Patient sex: F
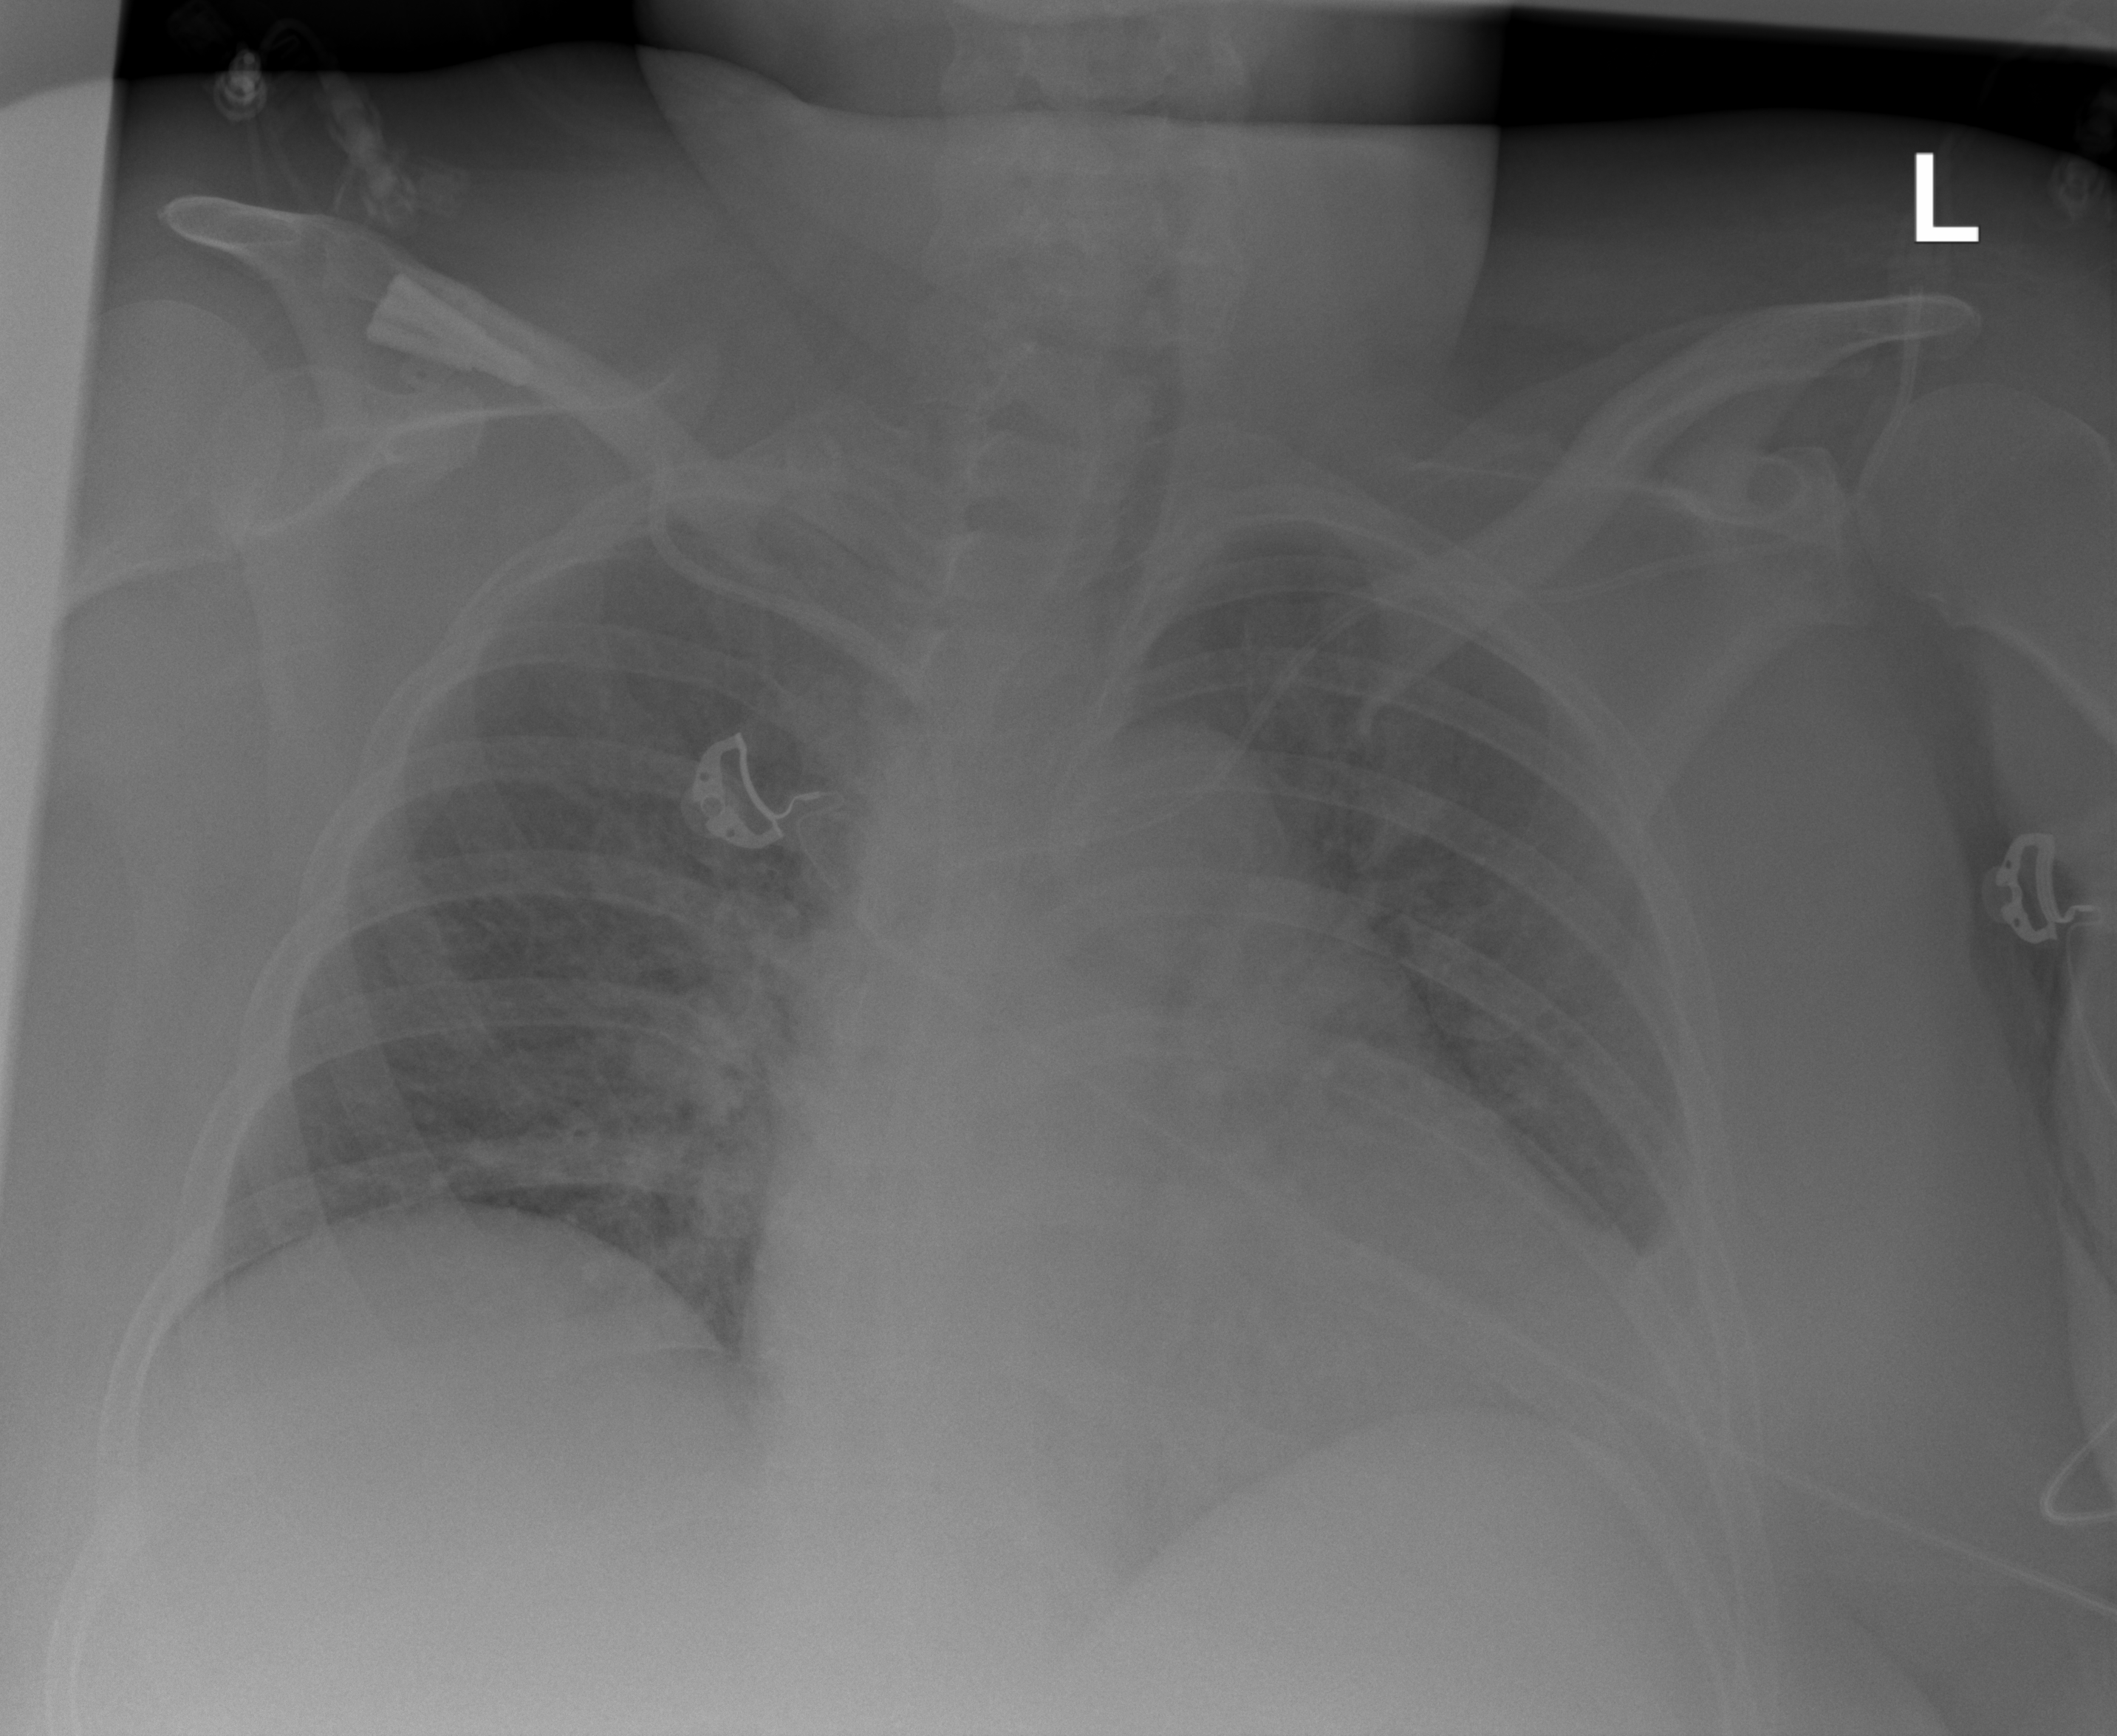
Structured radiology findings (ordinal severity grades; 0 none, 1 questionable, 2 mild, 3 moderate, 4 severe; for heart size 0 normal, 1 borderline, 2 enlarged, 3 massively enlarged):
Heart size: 2
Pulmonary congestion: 2
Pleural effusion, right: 0
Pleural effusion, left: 2
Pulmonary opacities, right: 2
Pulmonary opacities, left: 2
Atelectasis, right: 0
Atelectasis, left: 2